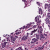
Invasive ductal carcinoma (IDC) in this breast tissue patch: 1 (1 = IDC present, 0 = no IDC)